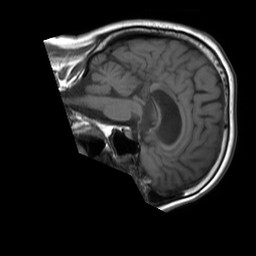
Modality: T1w
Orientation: sagittal
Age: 59
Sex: male
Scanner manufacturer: philips
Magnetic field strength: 1.5 T
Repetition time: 0.6237 s
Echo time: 0.015 s